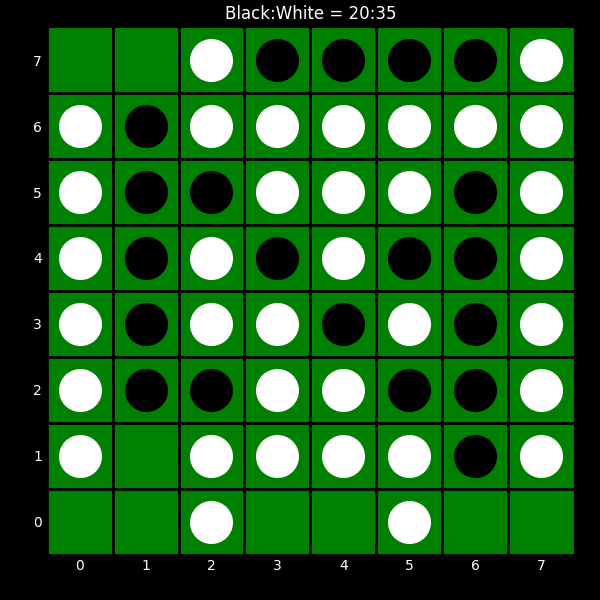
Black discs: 20
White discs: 35